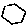
Label: hexagon